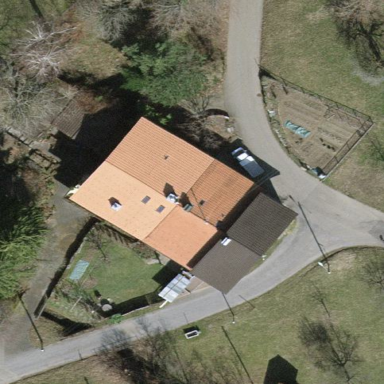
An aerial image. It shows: Terrace building.